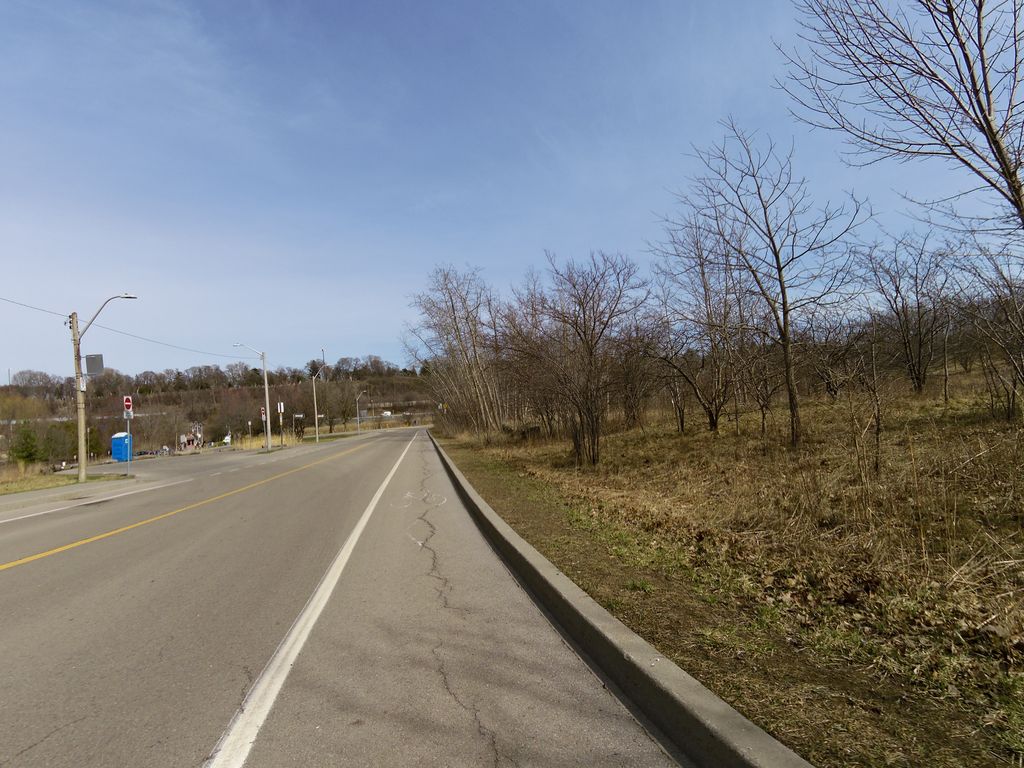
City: hamilton